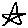
Label: star